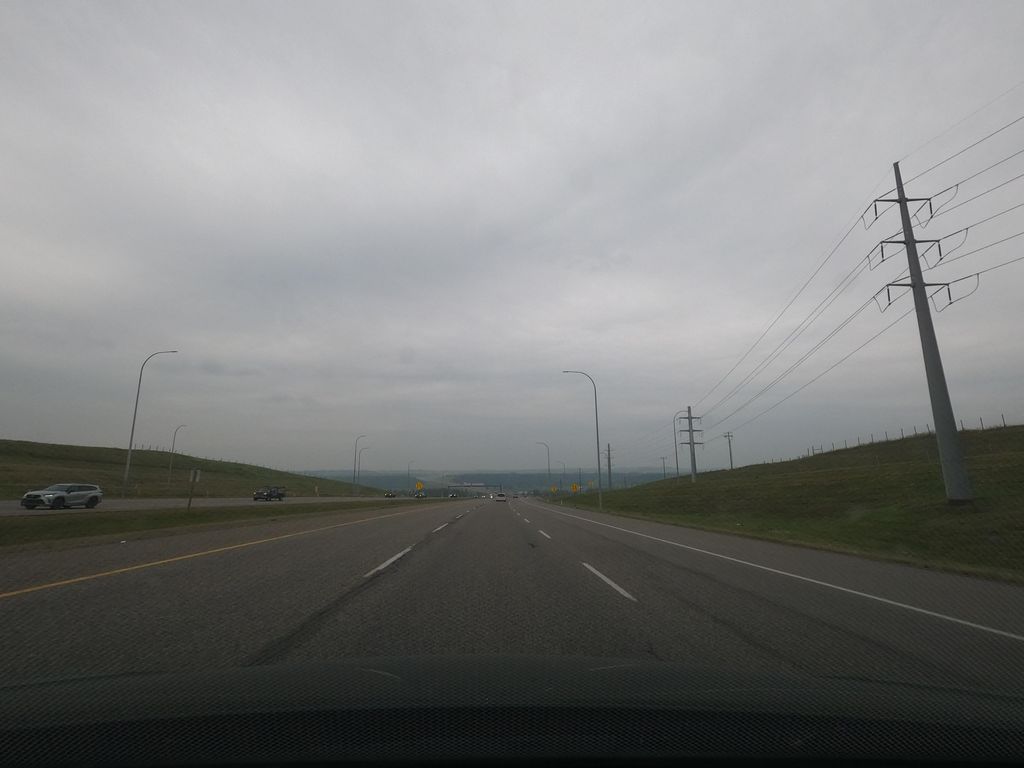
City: calgary